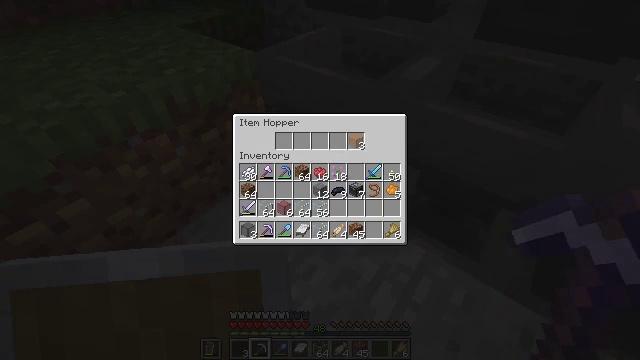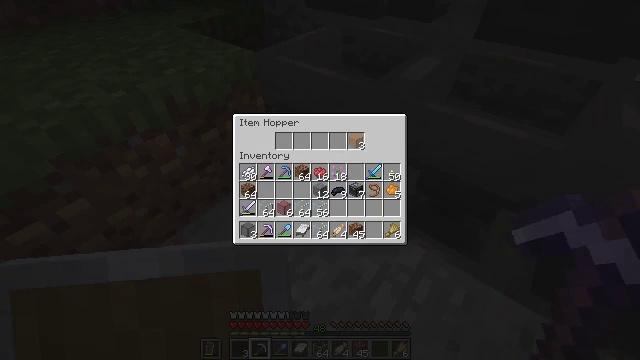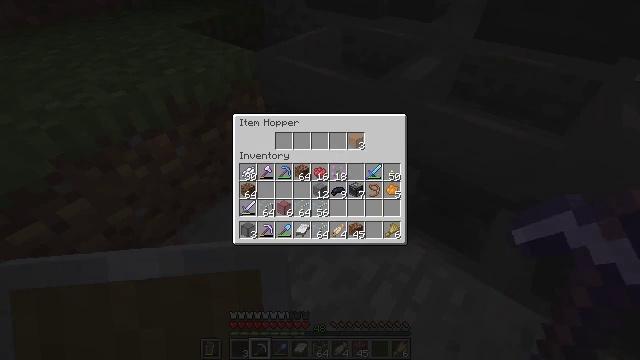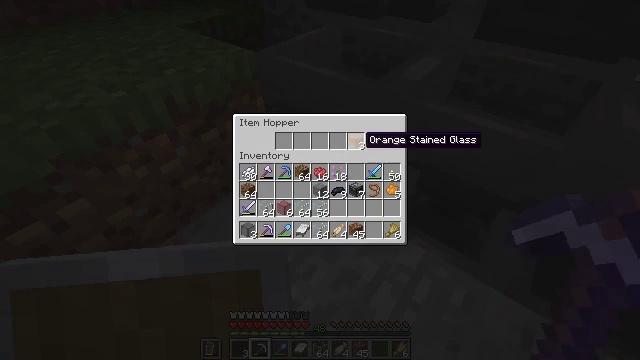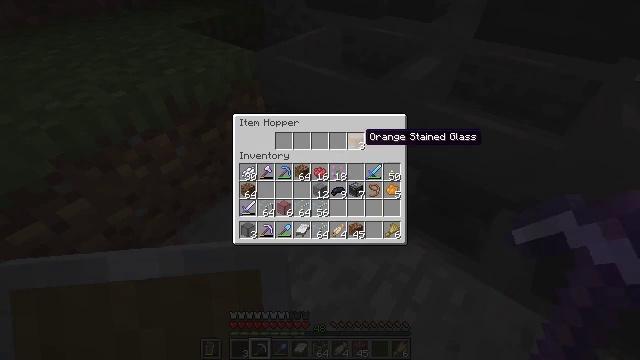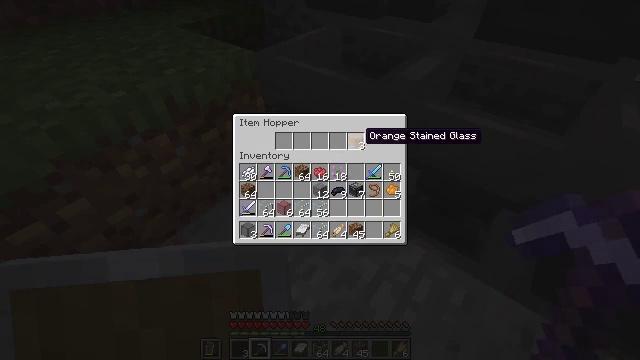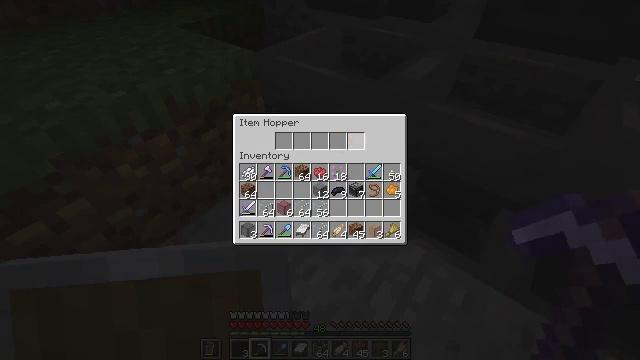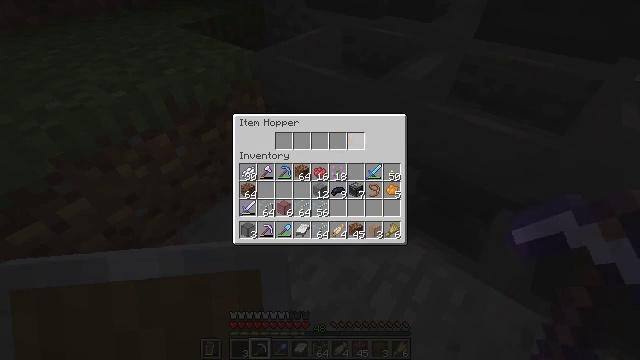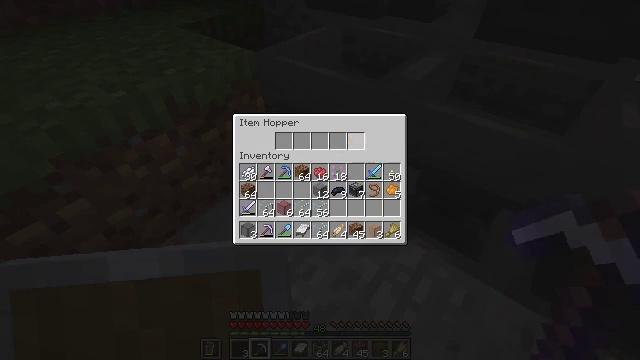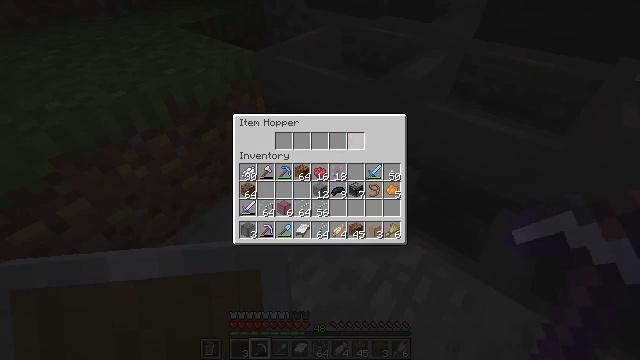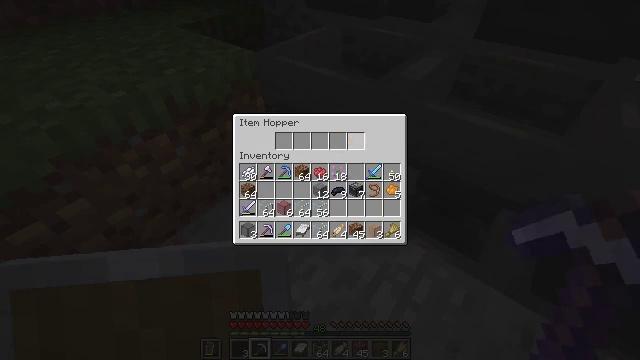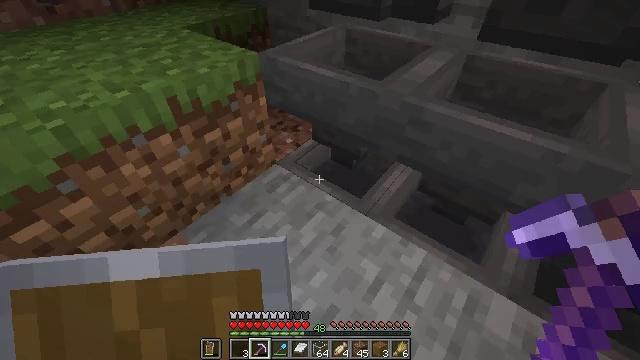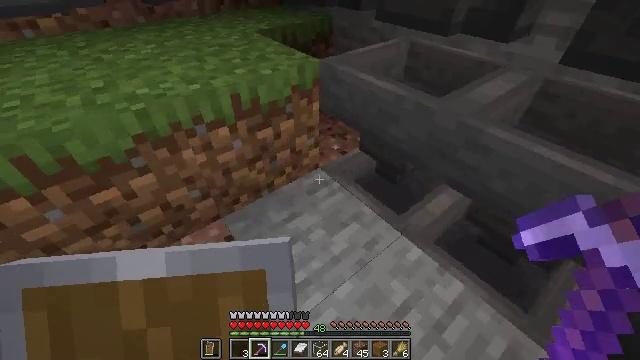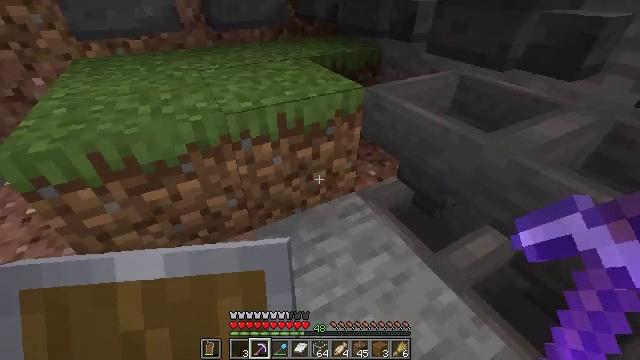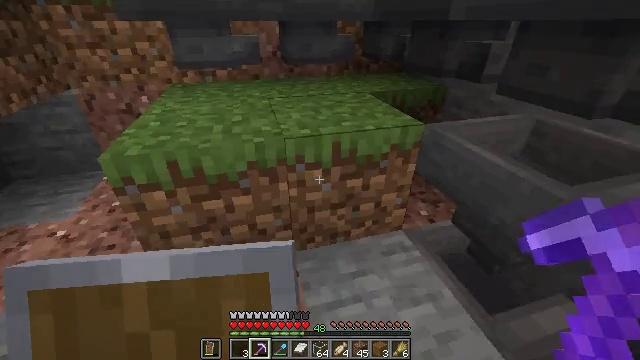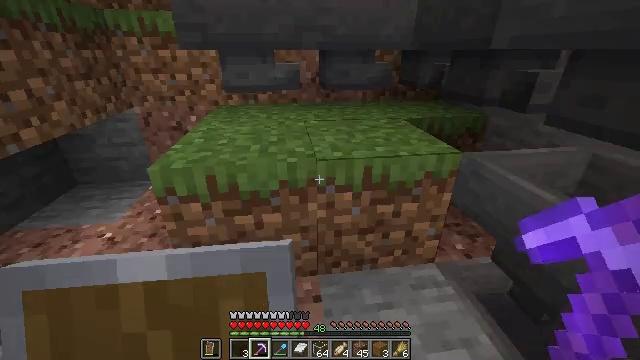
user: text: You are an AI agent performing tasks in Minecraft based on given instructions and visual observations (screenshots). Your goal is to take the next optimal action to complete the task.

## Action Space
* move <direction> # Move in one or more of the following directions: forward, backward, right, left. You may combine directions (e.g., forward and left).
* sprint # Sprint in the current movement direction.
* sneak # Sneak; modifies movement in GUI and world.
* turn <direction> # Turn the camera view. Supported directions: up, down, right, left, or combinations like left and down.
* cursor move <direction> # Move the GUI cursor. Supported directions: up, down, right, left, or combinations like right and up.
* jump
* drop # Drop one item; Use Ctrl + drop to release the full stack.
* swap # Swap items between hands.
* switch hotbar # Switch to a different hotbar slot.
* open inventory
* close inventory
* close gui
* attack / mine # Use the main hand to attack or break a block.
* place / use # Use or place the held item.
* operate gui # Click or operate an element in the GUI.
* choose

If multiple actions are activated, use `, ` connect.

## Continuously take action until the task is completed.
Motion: motion action
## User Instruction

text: Retrieve the orange stained glass pane from a structure.
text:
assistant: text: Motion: sneak
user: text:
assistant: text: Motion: sneak
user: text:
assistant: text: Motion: sneak
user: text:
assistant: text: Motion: sneak
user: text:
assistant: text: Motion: sneak
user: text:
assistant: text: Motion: sneak, choose
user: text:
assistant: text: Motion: sneak, choose
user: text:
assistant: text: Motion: sneak
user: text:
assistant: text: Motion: sneak
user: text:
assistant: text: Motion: sneak
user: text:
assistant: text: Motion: no_op
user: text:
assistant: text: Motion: turn left and up, close gui
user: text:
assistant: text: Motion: turn left and up
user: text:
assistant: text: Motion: turn left and up
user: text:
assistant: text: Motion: turn left and up
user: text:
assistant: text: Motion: turn left and up
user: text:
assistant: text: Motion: turn left and up
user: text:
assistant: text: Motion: turn left and up
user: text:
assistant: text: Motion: turn left
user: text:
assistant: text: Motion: turn left
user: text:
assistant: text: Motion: turn left and down
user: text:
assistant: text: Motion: turn left and down
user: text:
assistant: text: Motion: turn left and down
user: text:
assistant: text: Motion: turn left and up
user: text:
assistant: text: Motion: no_op
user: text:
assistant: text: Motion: turn down
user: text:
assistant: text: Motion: no_op
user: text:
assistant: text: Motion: no_op
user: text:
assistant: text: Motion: move forward
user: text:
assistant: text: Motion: turn left